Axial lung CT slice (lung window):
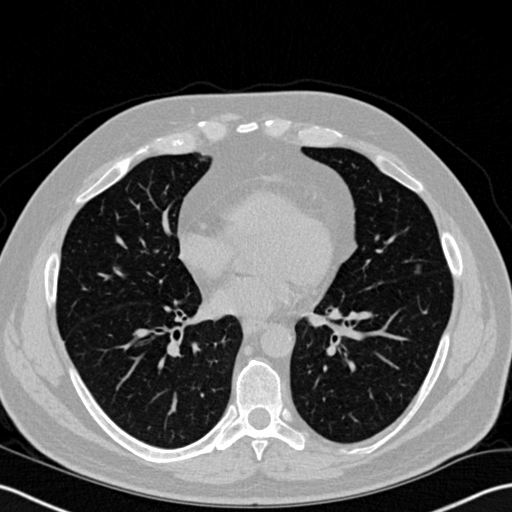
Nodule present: yes
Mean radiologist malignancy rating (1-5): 2